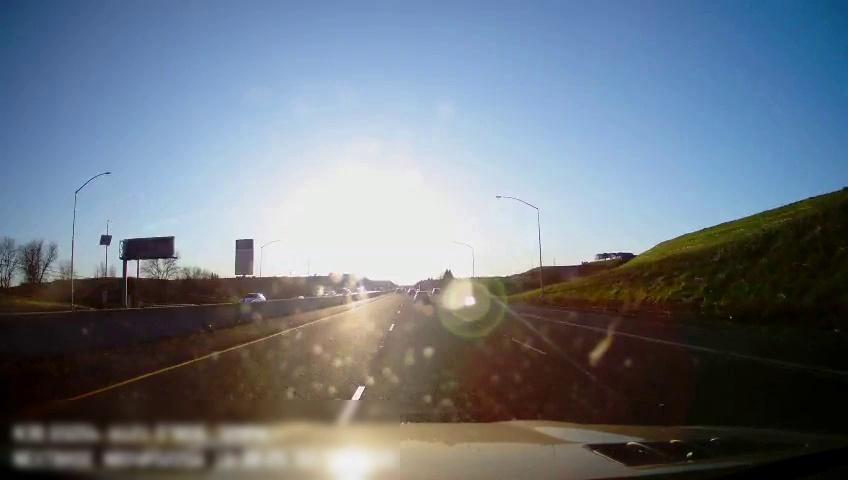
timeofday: Day
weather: Sunny
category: Drivable Space
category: Drivable Space
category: Vehicles | Car
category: Vehicles | Car
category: Lanes | Current Lane
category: Lanes | Current Lane
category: Lanes | Alternate Lane
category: Lanes | Alternate Lane